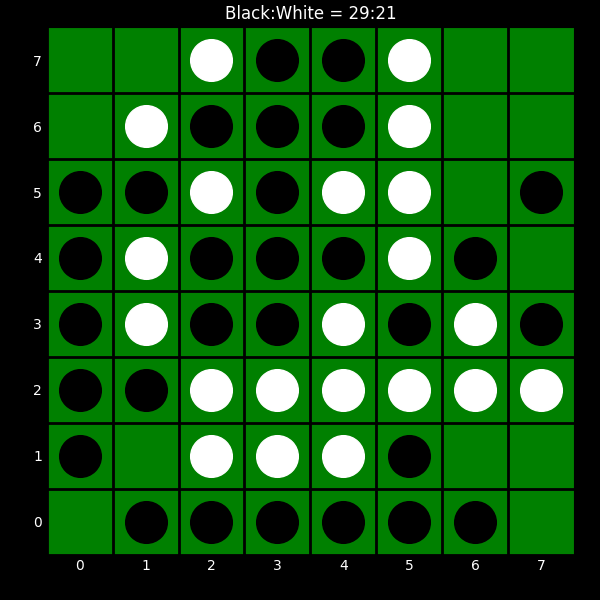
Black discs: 29
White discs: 21